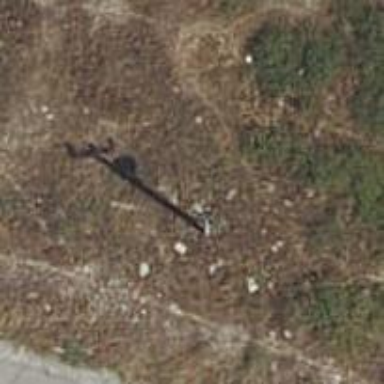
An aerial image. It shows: Distribution transformer on power pole.